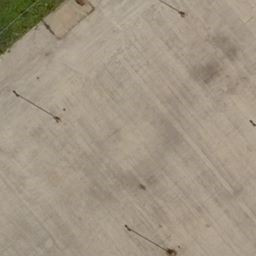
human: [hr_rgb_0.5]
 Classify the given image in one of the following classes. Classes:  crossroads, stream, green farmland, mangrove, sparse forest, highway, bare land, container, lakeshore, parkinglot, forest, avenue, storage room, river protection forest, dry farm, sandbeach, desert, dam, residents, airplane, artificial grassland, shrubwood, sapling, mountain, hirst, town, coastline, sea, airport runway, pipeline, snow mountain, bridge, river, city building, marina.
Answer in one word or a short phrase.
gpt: airport runway